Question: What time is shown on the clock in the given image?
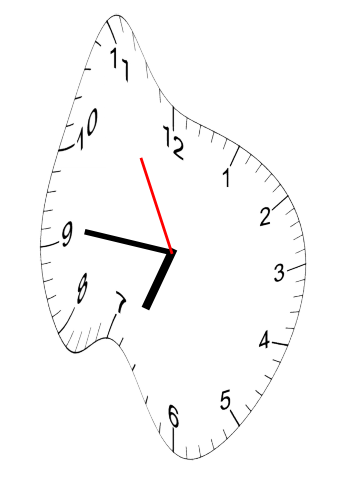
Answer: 06:45:55